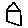
Label: house